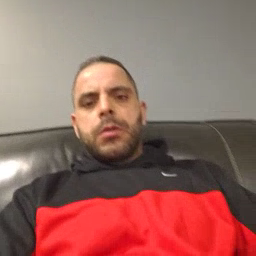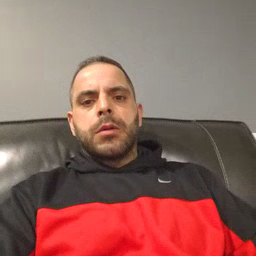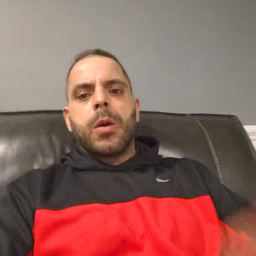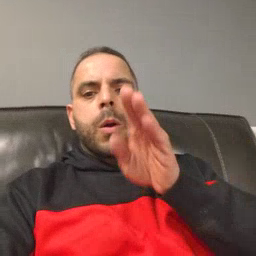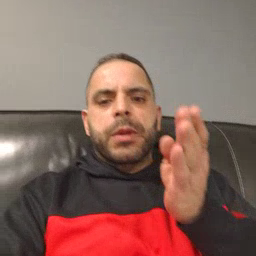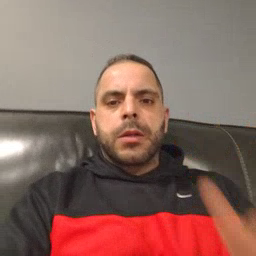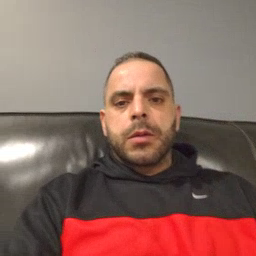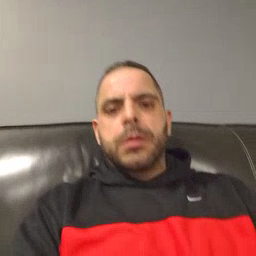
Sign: open